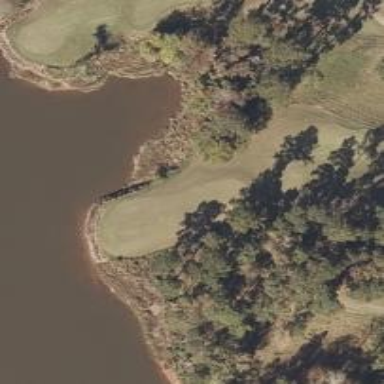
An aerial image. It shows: Golf tee.